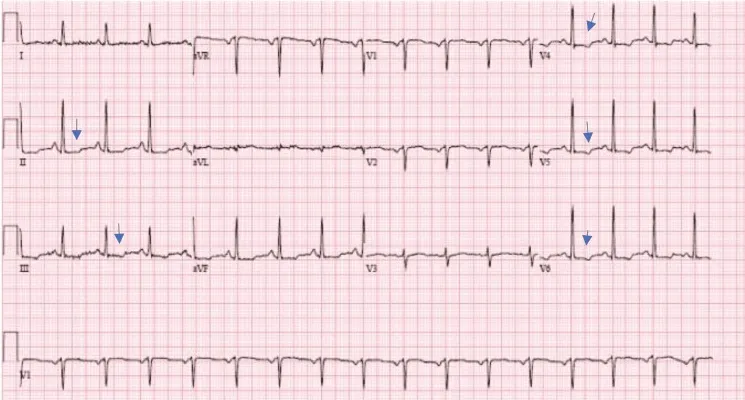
Electrocardiogram. In the figure, the arrows point to areas of T-wave inversion.
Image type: electrography (ekg)